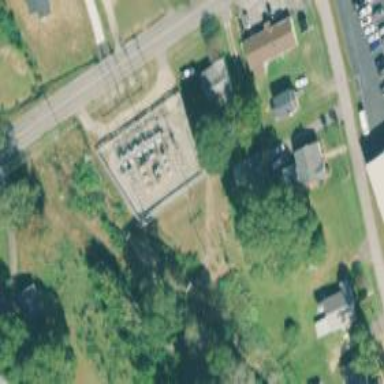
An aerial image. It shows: Distribution level power substation enclosed by fence.